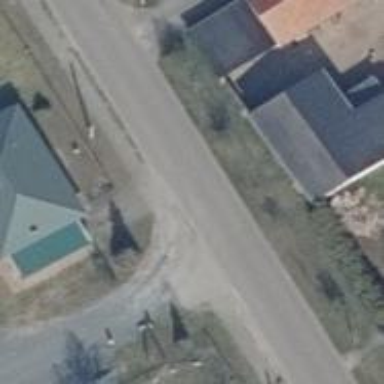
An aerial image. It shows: Service road with concrete surface.